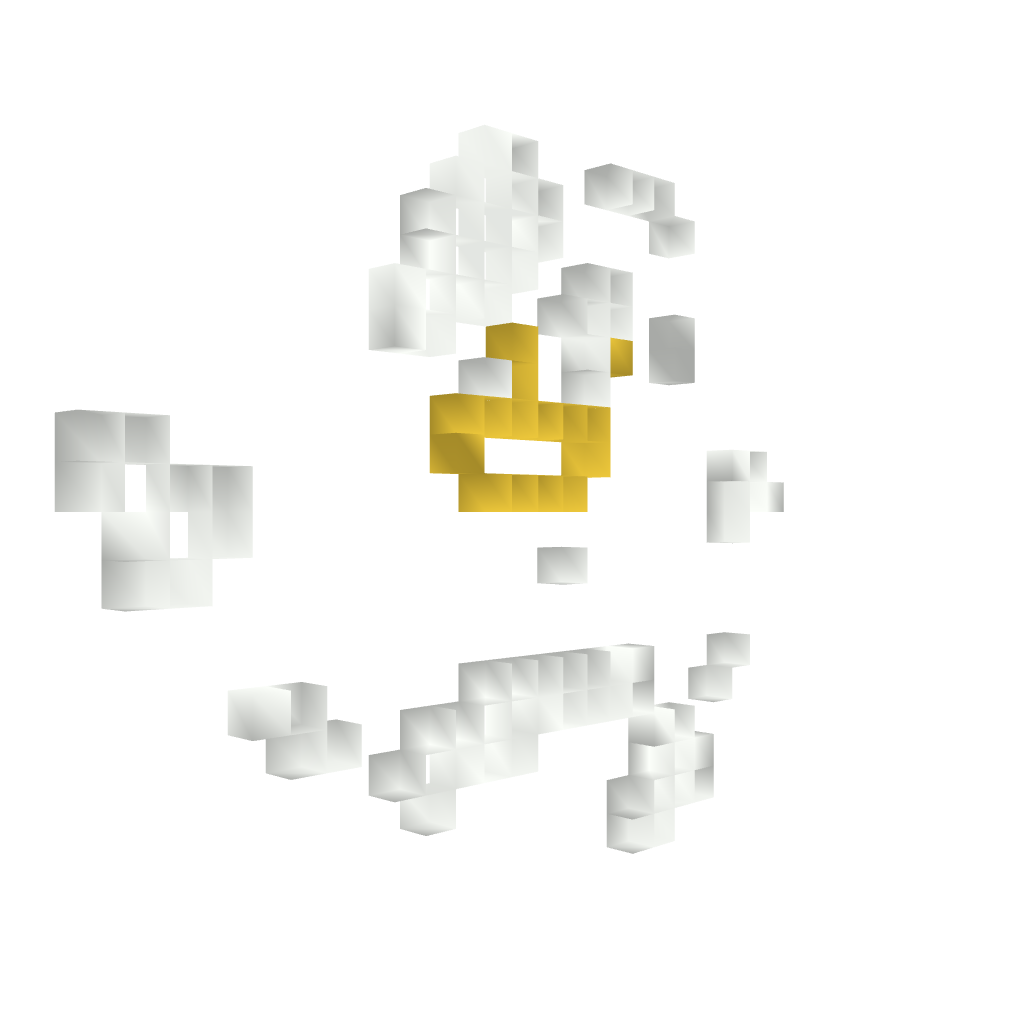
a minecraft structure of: Crashman (ErnieCIII)